Field crop: maize
Growth stage: 2
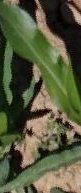
Species: maize